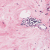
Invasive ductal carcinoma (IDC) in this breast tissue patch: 0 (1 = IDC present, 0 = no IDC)